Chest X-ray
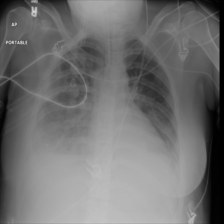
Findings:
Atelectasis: negative
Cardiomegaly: negative
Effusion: negative
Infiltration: negative
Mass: negative
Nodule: negative
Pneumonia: negative
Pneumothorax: negative
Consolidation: negative
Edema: negative
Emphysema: negative
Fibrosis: negative
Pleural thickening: negative
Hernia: negative